Aerial crown-view tile of a tropical tree (Barro Colorado Island, Panama), acquired 20250512:
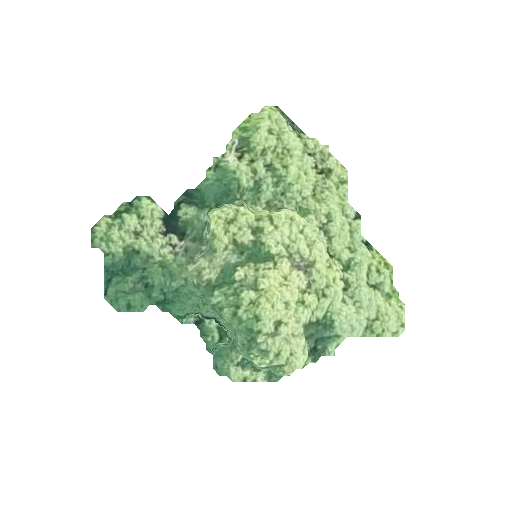
Species: Aspidosperma desmanthum
GBIF accepted scientific name: Aspidosperma desmanthum
Crown area: 72.334 m²